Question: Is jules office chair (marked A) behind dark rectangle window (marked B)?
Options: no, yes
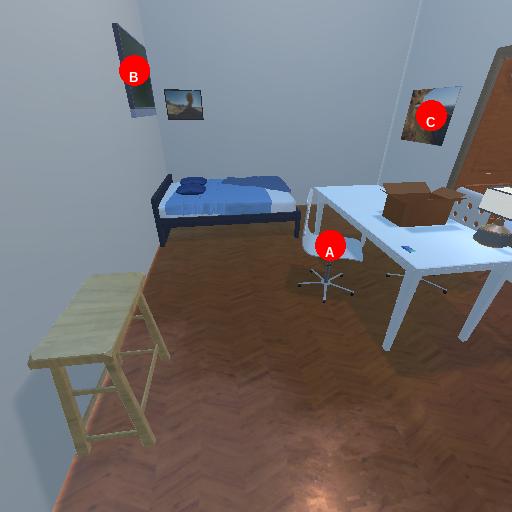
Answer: no